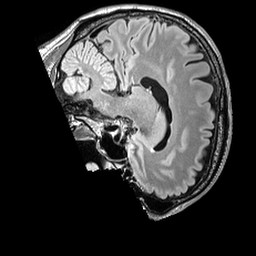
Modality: FLAIR
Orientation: sagittal
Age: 60
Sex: male
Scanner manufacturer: siemens
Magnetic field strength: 3 T
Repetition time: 5 s
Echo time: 0.387 s